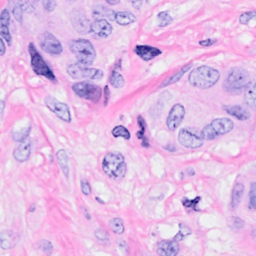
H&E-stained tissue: Breast